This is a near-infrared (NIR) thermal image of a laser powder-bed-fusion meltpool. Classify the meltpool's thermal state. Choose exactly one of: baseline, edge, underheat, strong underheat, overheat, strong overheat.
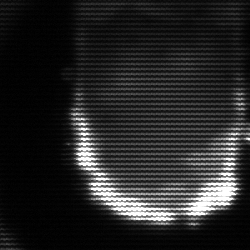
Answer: baseline